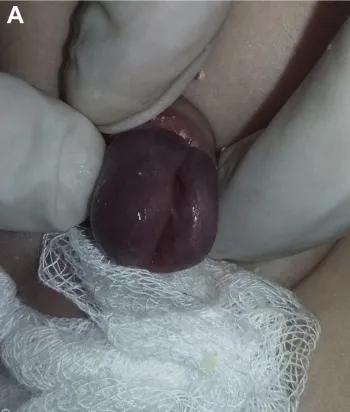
Urethral duplication on the dorsal surface of the genital organ.
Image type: medical_photograph (other_medical_photograph)